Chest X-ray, AP view. Patient: 33 years old, sex F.
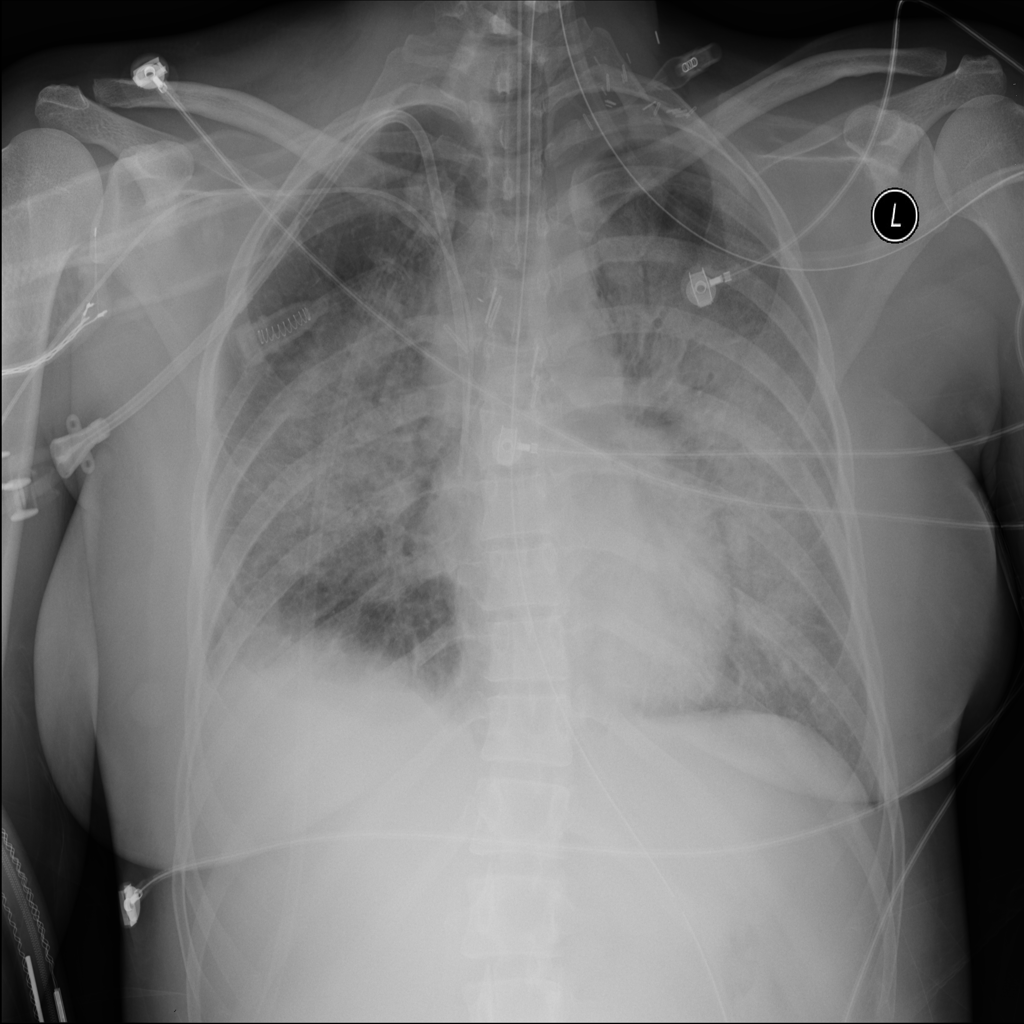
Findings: Edema, Infiltration